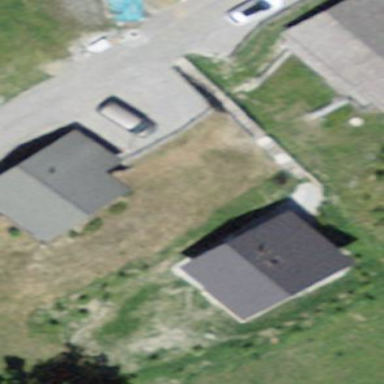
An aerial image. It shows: Building with tiled roof.